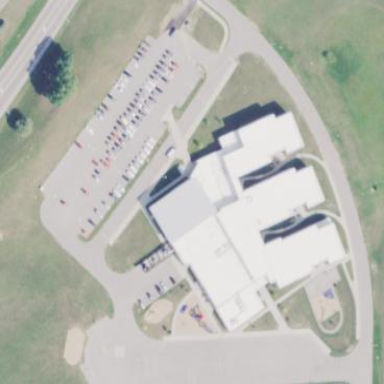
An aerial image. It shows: School building.